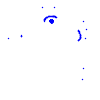
Particle: electron